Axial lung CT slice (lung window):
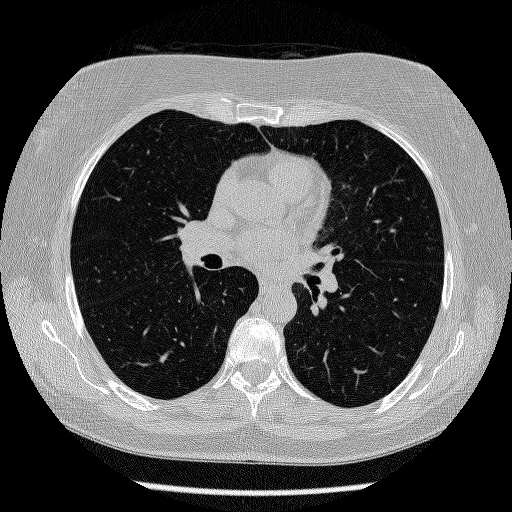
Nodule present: no